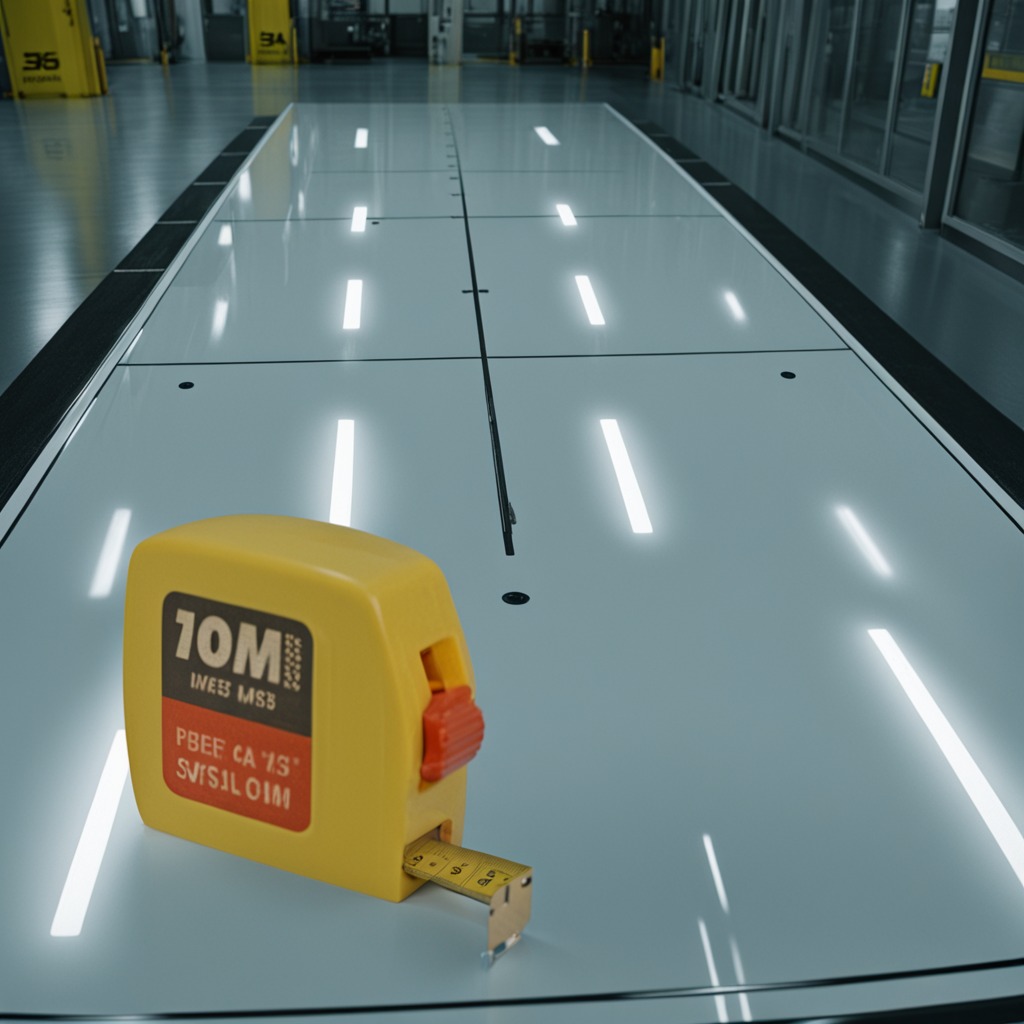
A measuring tape is lying on a high-gloss table in a ship maintenance bay industrial lighting.